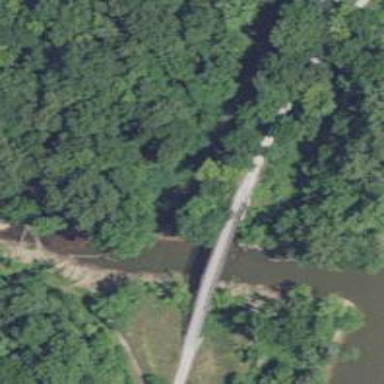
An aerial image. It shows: Bridge over cycleway with excellent trail visibility.